Field crop: tomato
Growth stage: 1
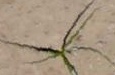
Species: cyperus